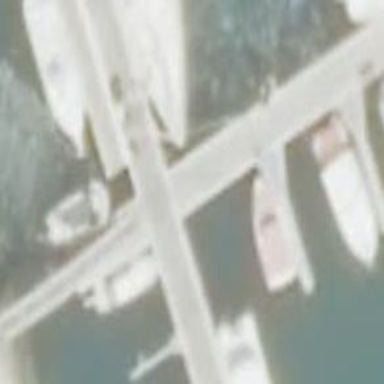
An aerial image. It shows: Man-made pier.